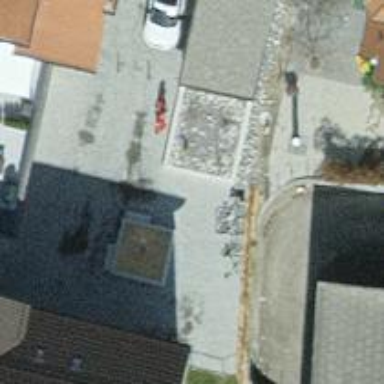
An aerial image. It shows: Parking entrance.